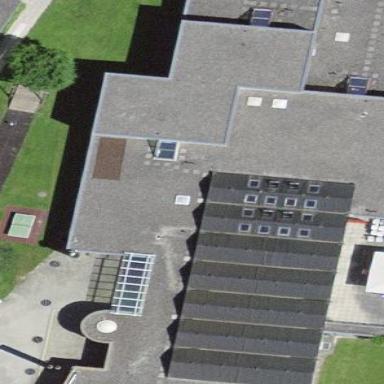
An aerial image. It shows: School building.